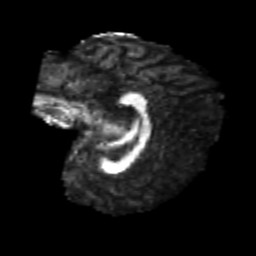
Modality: FA
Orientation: sagittal
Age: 26
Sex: female
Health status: healthy
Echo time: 0.074 s